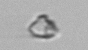
Label: detritus_transparent